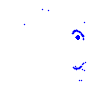
Particle: electron